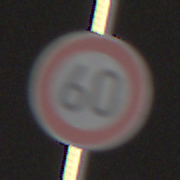
Verkehrszeichen: Geschwindigkeit60
Umgebung: Outdoor, Suburban
Tageszeit: MorningAfternoon
Wetter: Clear
Licht: Natural
Jahreszeit: NotSpecified
Kontrast: HighContrast